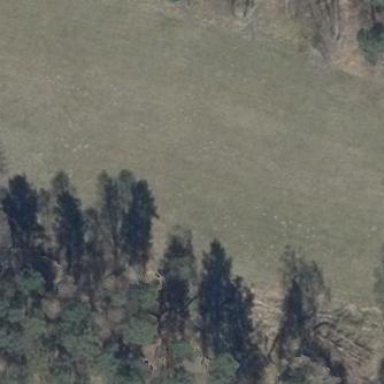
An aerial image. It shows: Beautiful meadow.